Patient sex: M
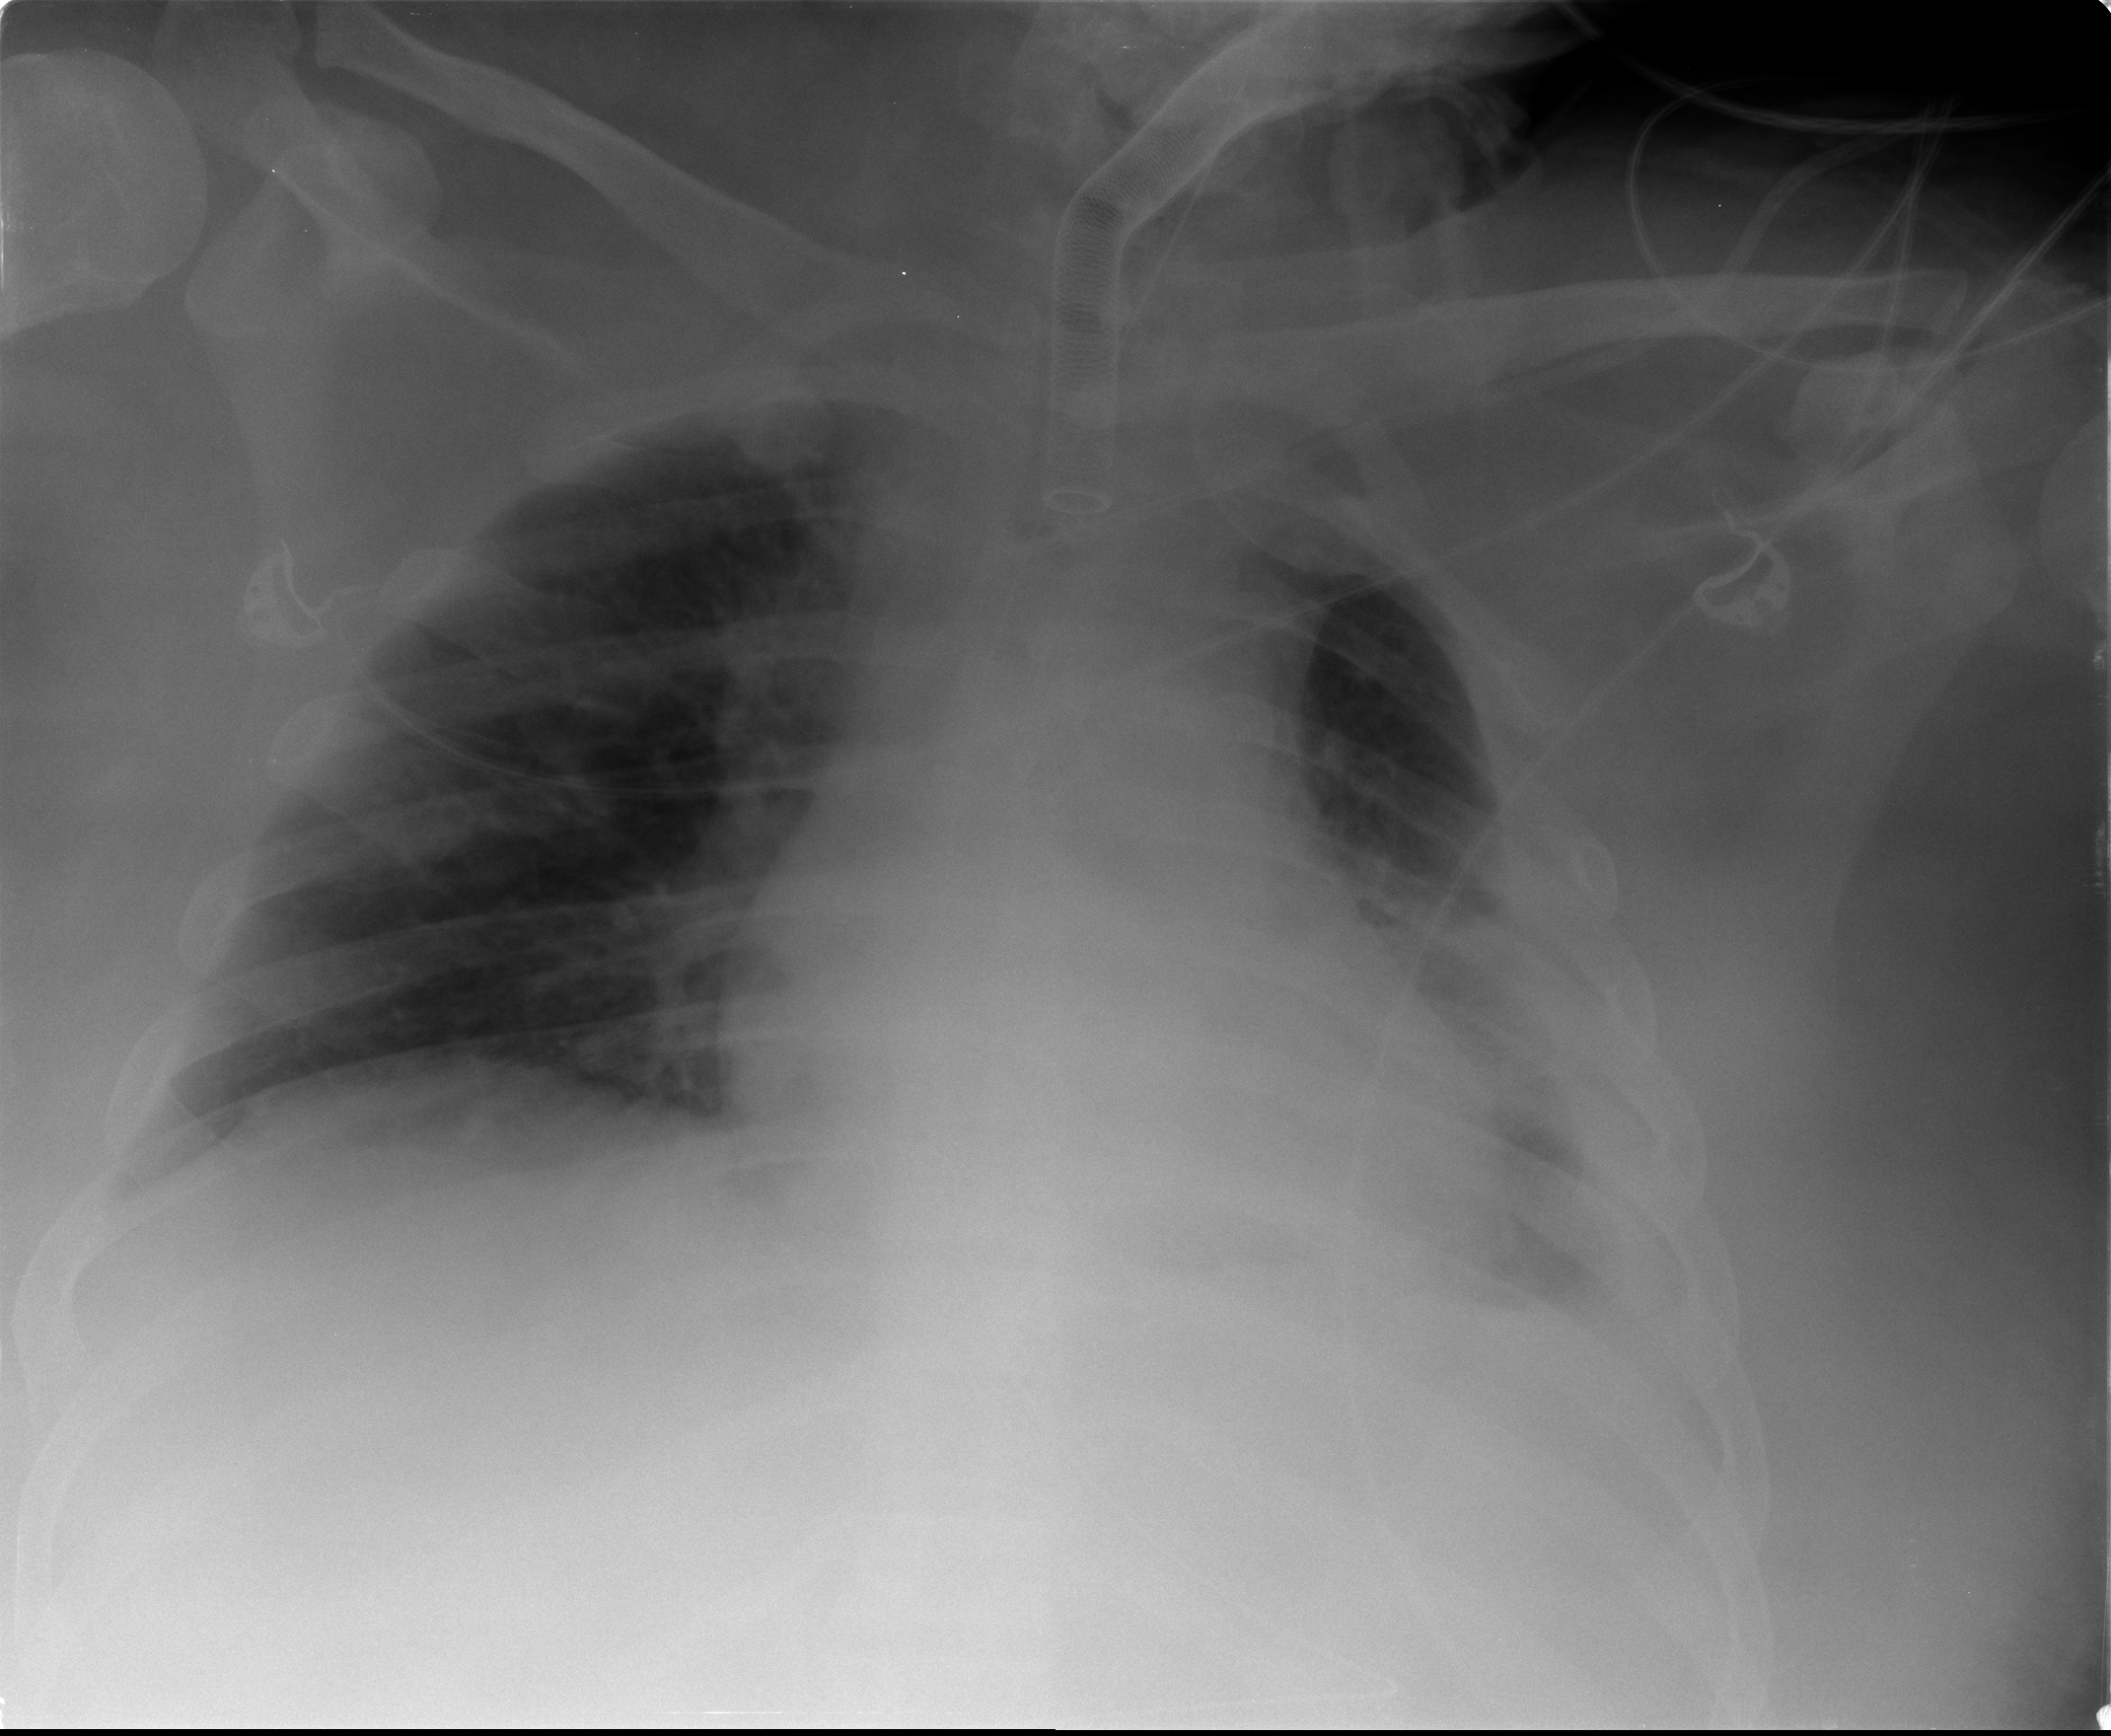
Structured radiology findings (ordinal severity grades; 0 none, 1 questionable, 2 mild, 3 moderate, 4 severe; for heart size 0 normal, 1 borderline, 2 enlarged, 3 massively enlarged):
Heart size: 0
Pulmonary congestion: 0
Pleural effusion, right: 0
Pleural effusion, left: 2
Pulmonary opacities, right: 0
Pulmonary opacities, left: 3
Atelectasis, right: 0
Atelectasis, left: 3